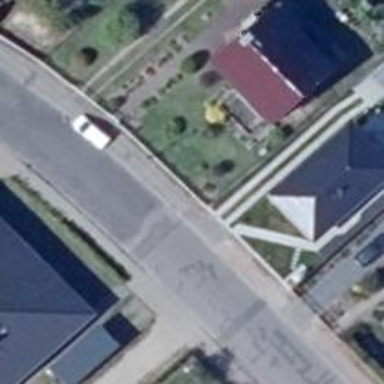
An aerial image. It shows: Residential road with asphalt surface and sidewalks on both sides.